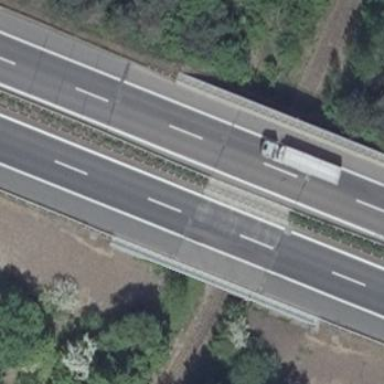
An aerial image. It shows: Man-made bridge.